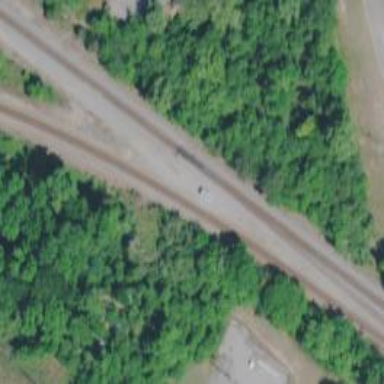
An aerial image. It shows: Junction on the railway.